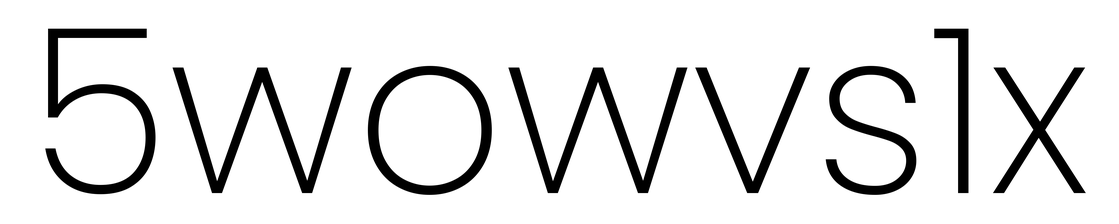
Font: Poppins-ExtraLight